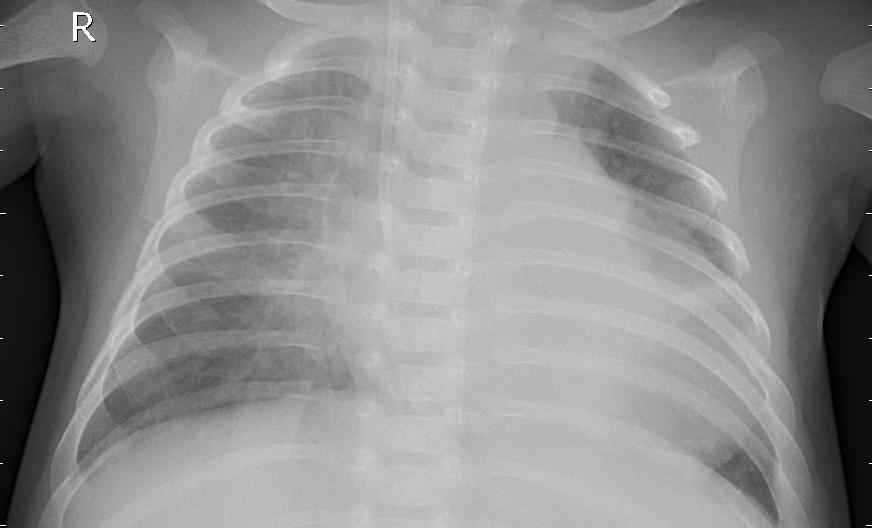
Diagnosis: PNEUMONIA